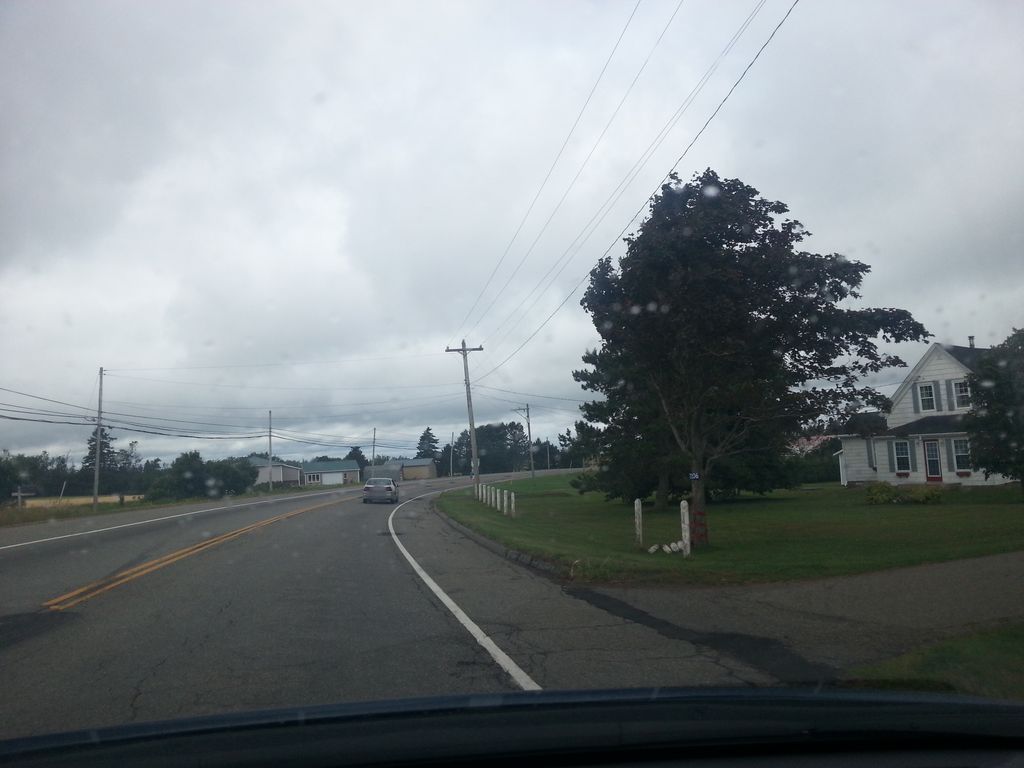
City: charlottetown